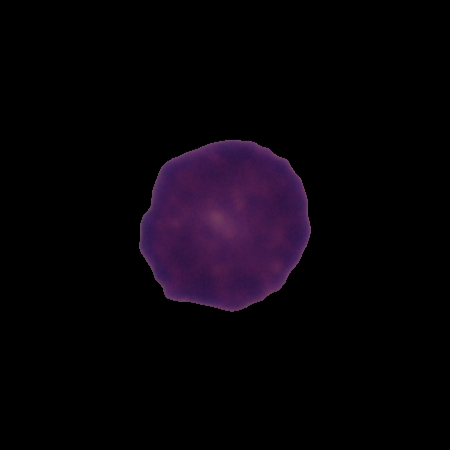
Label: healthy